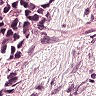
Metastatic tissue present: yes